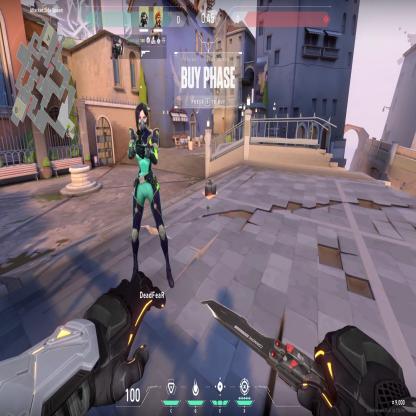
Label: dropped spike ; teammate